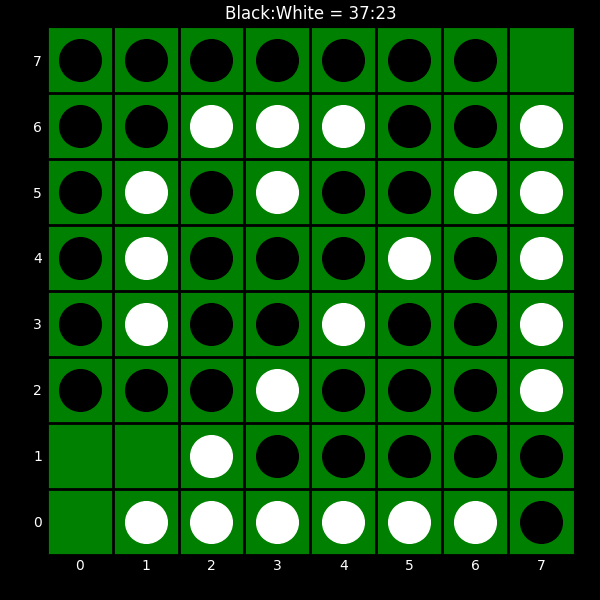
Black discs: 37
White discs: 23